Interaction volume radius: 5 \u00c5
Interaction volume height: 10 \u00c5
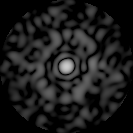
Disorder parameter: 0.882